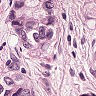
Metastatic tissue present: yes